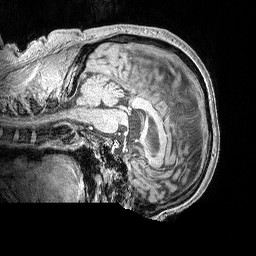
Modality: MP2RAGE
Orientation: sagittal
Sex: male
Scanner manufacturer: siemens
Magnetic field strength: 3 T
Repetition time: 5 s
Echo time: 0.00292 s